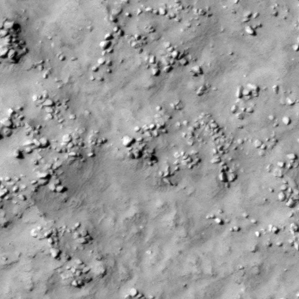
Label: non_frost